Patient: sex M, age 66
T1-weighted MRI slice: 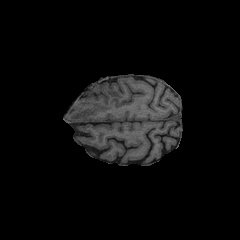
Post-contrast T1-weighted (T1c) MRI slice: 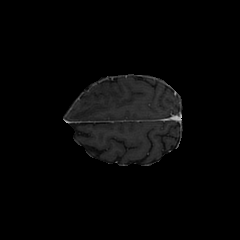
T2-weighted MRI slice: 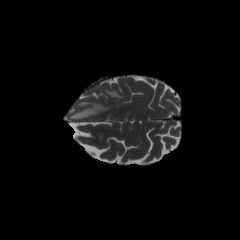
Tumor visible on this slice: yes
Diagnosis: Glioblastoma, IDH-wildtype
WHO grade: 4